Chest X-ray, PA view. Patient: 64 years old, sex M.
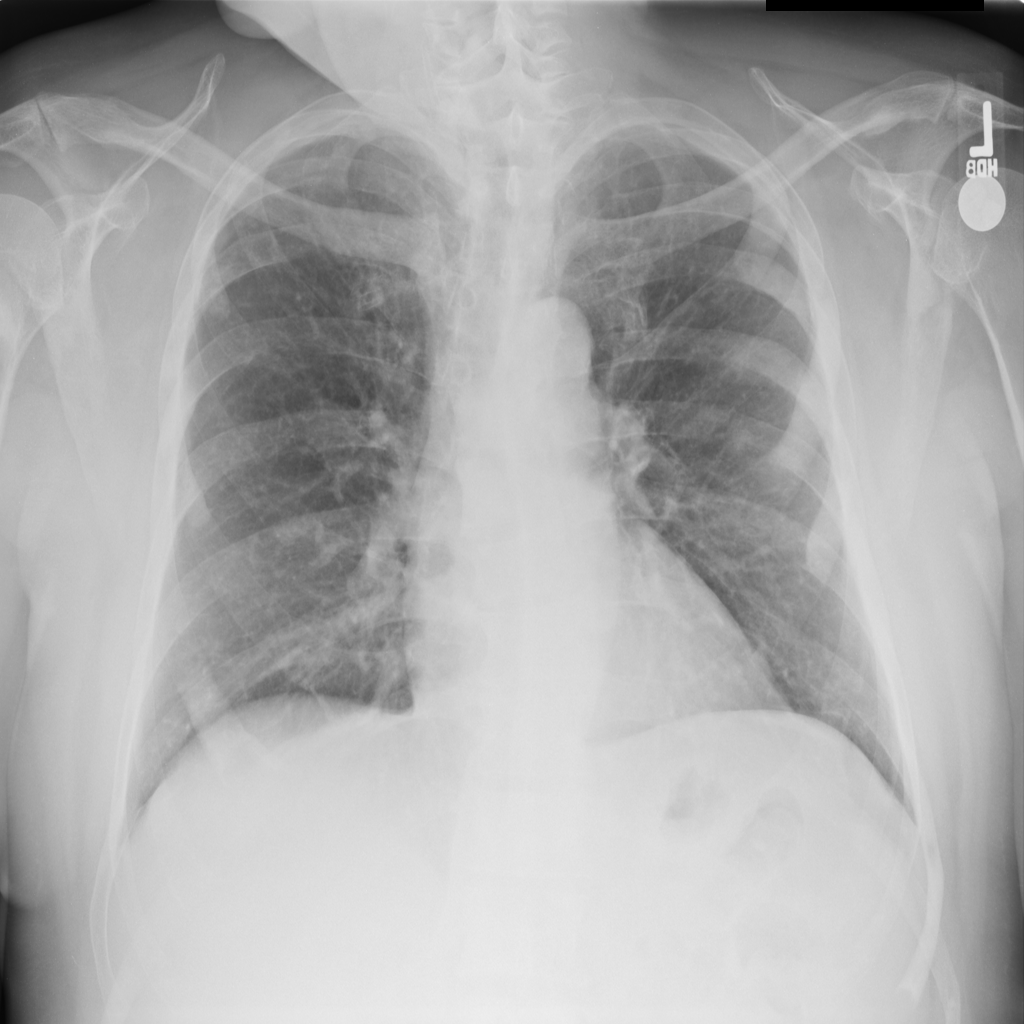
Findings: No Finding